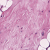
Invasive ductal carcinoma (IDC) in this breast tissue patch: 0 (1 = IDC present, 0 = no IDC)